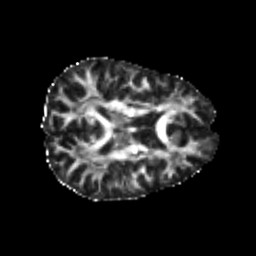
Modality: FA
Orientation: axial
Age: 22
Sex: female
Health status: healthy
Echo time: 0.074 s